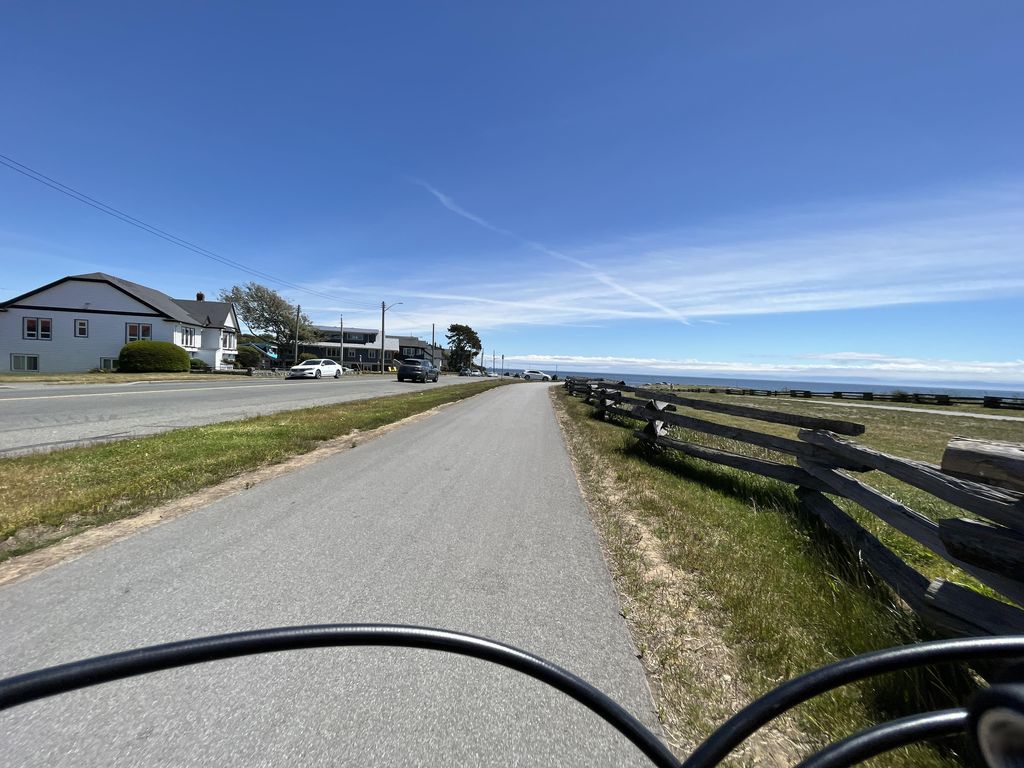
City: victoria